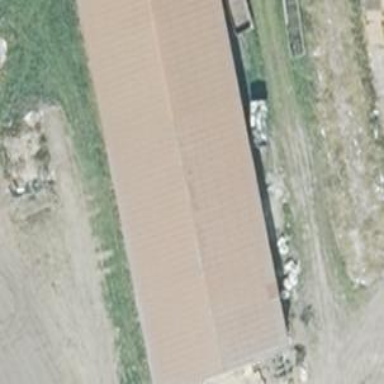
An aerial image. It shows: Farm auxiliary building.